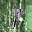
Label: 7